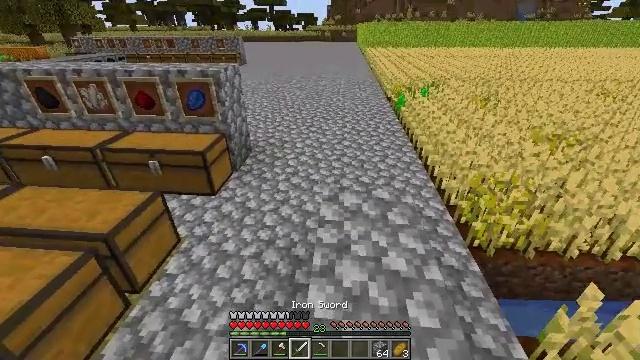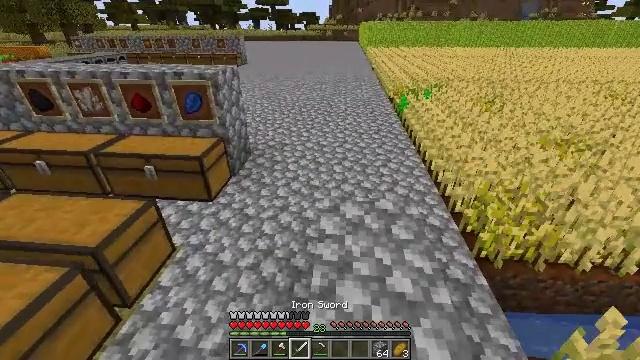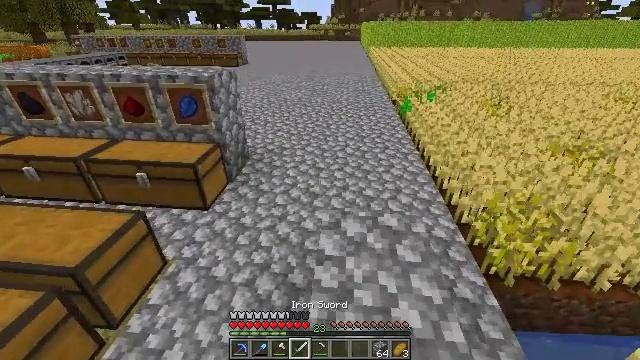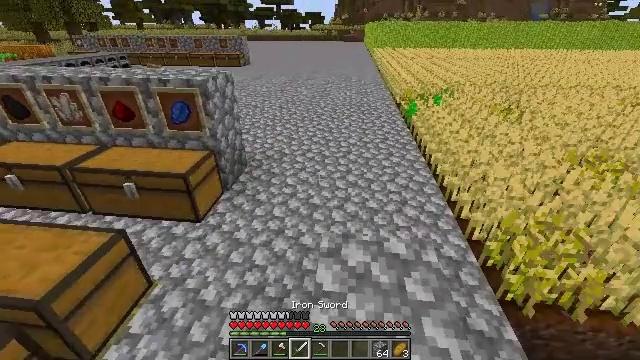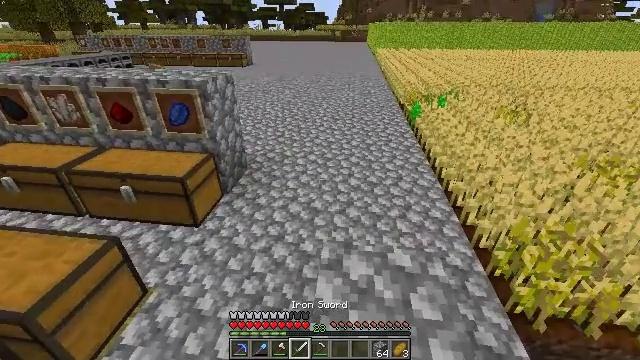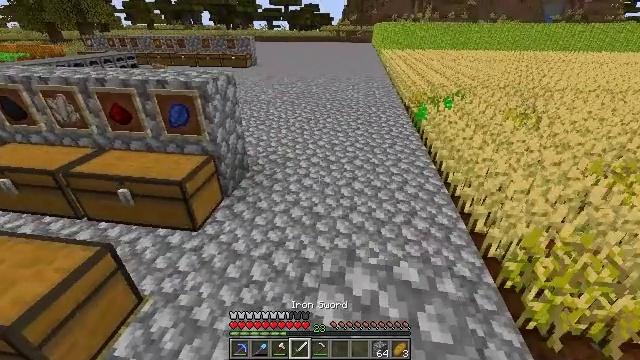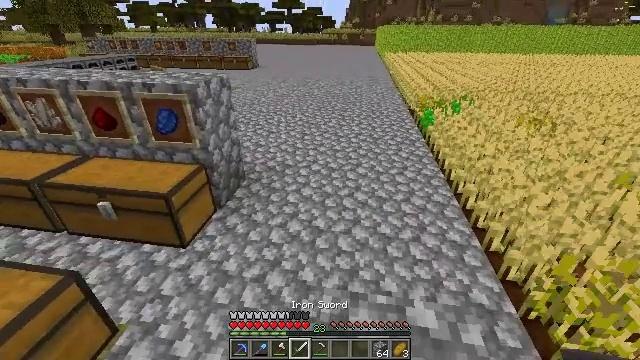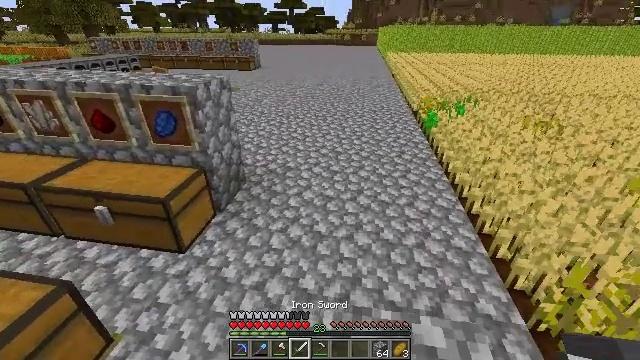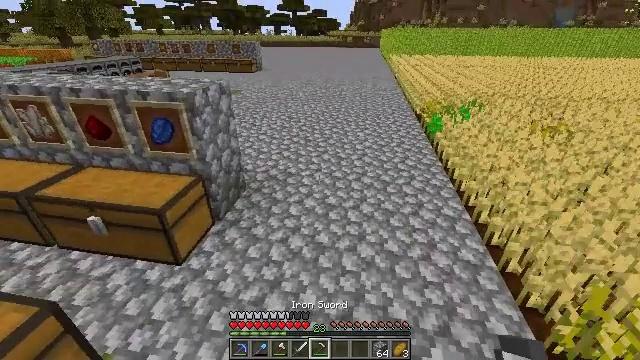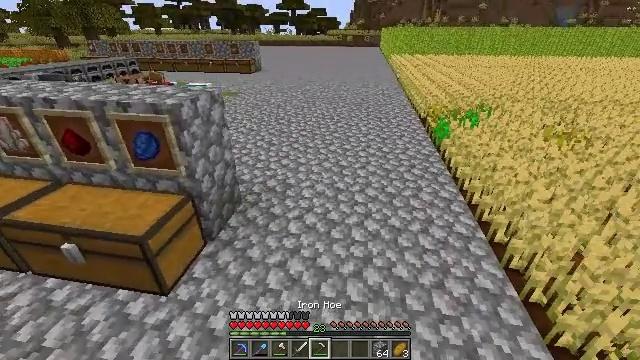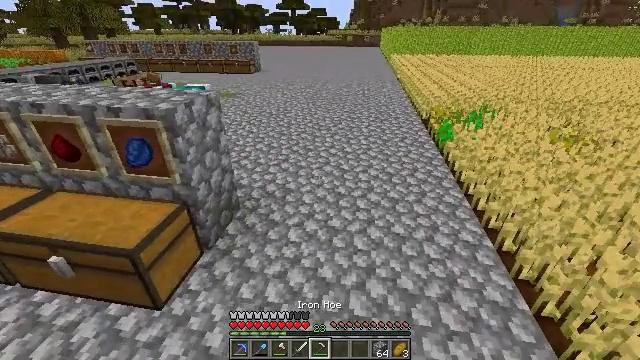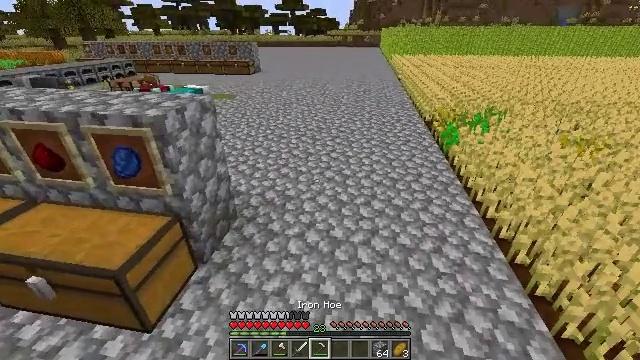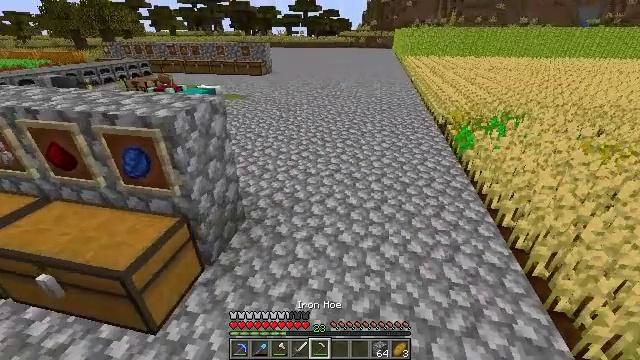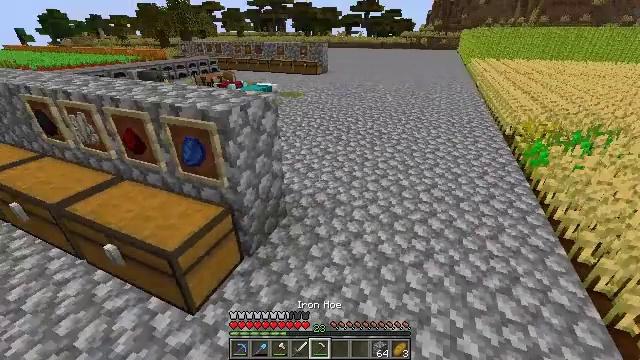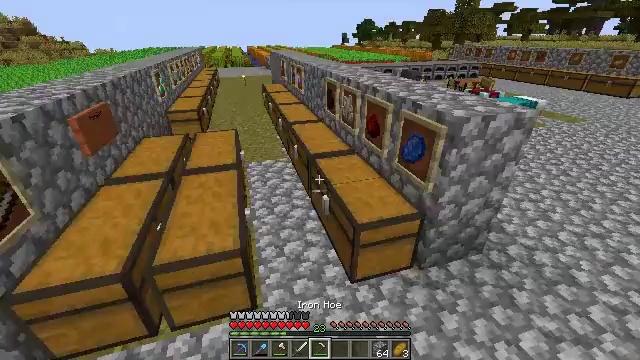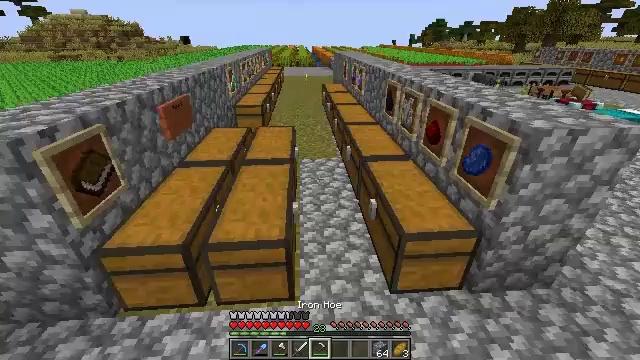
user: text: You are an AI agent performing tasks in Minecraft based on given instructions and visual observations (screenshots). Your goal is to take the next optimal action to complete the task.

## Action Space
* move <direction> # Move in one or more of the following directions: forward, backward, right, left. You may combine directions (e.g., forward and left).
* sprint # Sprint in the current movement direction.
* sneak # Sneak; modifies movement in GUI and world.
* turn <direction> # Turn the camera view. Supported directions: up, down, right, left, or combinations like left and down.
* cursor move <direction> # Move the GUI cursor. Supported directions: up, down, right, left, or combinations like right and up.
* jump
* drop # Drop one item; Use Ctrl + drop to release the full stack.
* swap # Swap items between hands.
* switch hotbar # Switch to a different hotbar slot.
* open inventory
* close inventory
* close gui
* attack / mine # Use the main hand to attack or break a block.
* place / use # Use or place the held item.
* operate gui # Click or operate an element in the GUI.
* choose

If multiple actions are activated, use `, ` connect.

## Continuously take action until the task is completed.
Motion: motion action
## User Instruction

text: Gather sugar cane for crafting.
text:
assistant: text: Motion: move forward, switch to hotbar 4
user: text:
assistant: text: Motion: move forward
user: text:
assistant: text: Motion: move forward
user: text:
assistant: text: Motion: move forward
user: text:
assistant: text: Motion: move forward
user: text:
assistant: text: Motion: move forward
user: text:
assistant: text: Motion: move forward
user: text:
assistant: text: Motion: move forward, switch to hotbar 5
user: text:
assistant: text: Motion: move forward, switch to hotbar 5
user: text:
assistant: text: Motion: move forward, switch to hotbar 5
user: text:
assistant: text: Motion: move forward, switch to hotbar 5
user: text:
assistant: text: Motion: turn left
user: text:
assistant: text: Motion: turn left
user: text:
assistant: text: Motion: turn left
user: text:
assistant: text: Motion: turn left
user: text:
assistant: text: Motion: move forward
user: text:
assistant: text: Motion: move forward
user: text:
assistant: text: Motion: move forward
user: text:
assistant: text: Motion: move forward
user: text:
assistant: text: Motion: move forward
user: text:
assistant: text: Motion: move forward, turn left
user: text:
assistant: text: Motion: move forward, turn left
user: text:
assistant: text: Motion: move forward, turn left
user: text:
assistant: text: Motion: move forward, turn left
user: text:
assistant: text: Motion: no_op
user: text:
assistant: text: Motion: turn right
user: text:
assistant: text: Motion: move right, turn right and up
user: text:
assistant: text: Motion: move right, turn right and up
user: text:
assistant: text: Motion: move right, turn right and up
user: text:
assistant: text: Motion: move forward and move right, turn right and up